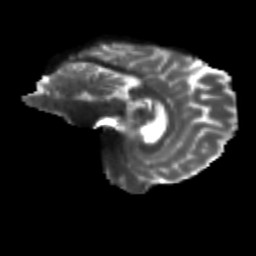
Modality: T2w
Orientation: sagittal
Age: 56
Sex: male
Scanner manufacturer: siemens
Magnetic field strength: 3 T
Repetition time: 4.71 s
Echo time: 0.0906 s